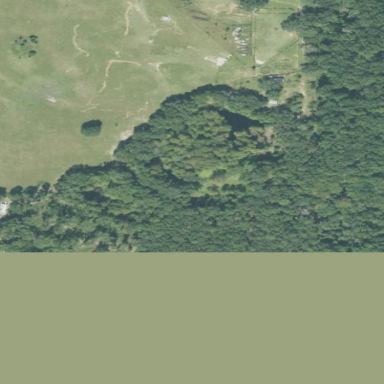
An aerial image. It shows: Serene woodland landscape.